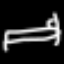
Label: bed